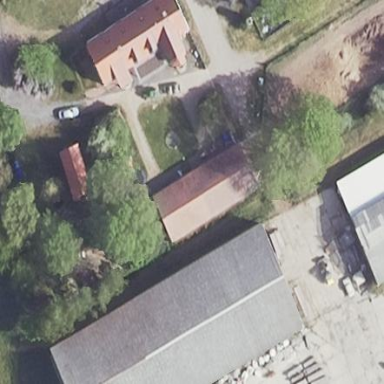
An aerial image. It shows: Gabled building with roof oriented along its structure.